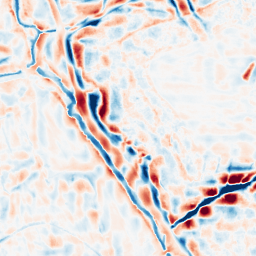
Category: wavelet
Decomposition family: wavelet_dwt
Decomposition parameters: wavelet: sym4
level: 4
Upsampling method: linear_exact
Upsampling parameters: scale: 2
Upsampling scale: 2